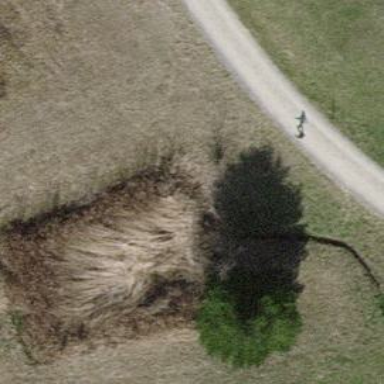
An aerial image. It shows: Shrub in its natural environment.